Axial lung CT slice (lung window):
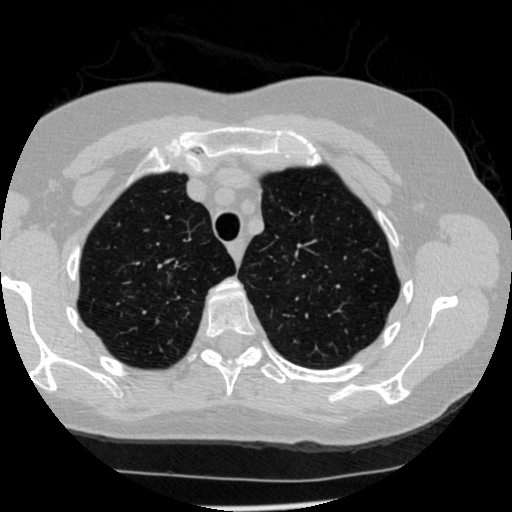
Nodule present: no